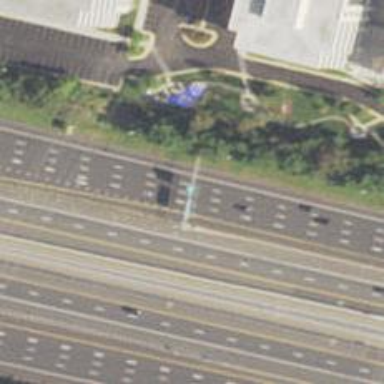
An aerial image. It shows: Motorway junction.